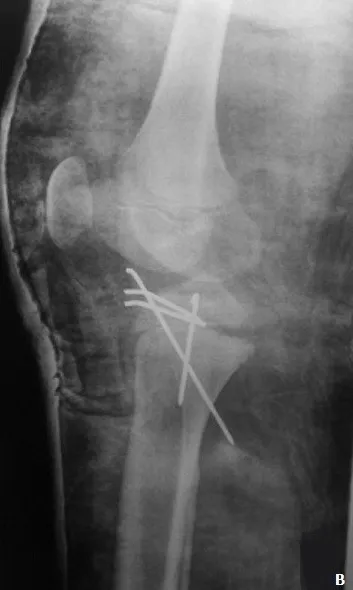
Lateral. Radiographs of the right knee.
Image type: radiology (x_ray)